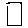
Label: square